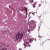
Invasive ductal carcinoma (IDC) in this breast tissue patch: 0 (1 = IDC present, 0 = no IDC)